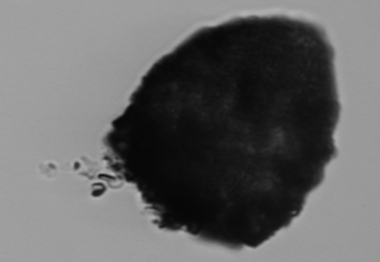
Label: Stenosemella_morphotype1